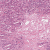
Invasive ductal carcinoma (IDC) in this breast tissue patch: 1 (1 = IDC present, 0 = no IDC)